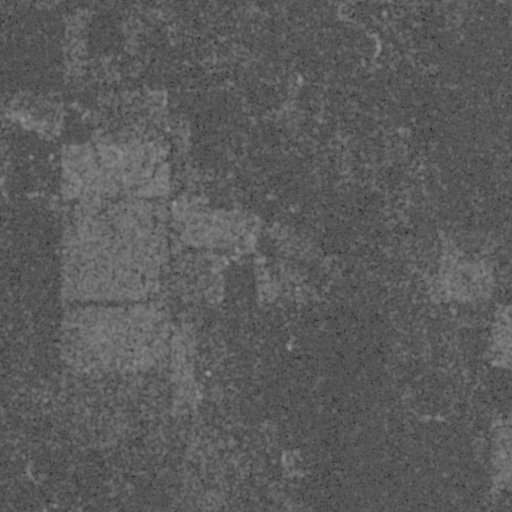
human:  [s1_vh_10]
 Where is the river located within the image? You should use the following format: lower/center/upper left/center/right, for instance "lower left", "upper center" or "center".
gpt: The river is located in the upper of the image.
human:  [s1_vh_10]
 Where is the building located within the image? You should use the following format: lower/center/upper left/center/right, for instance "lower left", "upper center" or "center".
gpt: There is no building in the image.

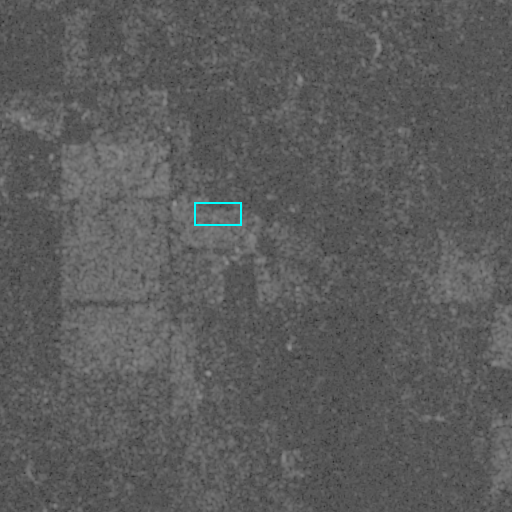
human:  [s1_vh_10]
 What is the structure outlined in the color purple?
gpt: There is no purple outline.
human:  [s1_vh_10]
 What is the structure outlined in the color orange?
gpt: There is no structure outlined in orange.